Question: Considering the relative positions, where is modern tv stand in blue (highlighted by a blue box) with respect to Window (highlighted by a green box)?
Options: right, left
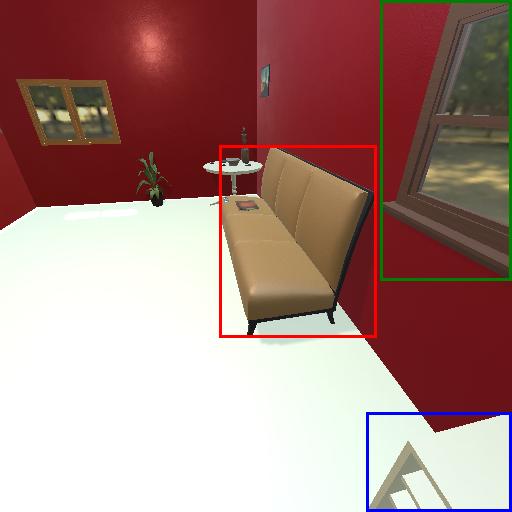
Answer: right